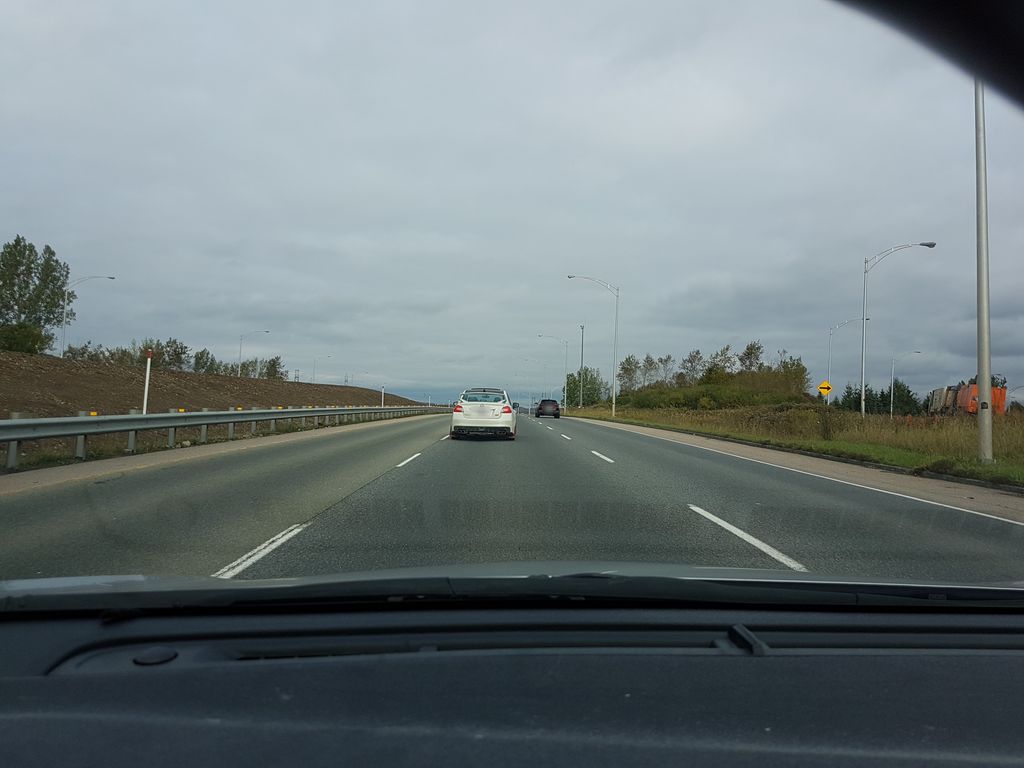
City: quebec_city